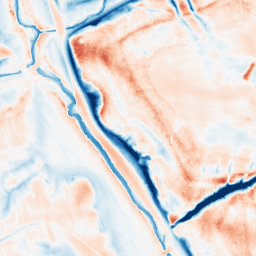
Category: trend_removal
Decomposition family: local_polynomial
Decomposition parameters: window_size: 31
degree: 2
Upsampling method: quartic
Upsampling parameters: scale: 4
Upsampling scale: 4